Question: After building a heavy javascript application (SPA) on top of rails, right now, we are getting some trouble with scalability in development mode as our app grows. There are over 650 javascript files at moment and everytime we need to reload the page it takes about 30 seconds to complete and download all of them.

I was wondering if rails have any configuration options to cache those assets (not compress) in development mode and when any of them gets changed it expire the asset cache. Here is the development.rb file configuration:
'''
MyApp::Application.configure do
config.cache_classes = false
config.action_controller.perform_caching = false
config.consider_all_requests_local = true
config.assets.enabled = true
config.assets.paths << Rails.root.join('app', 'assets', 'fonts')
config.assets.compress = false
config.assets.debug = true
end
'''
Probably that option exists, just let me know.
Thanks.
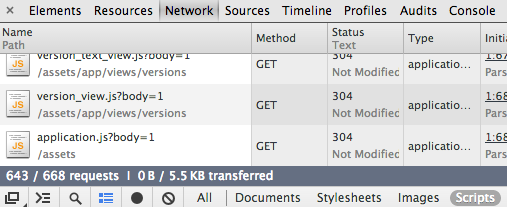
Answer: Already posted as a comment, but he liked the answer so here it comes again.
The simplest option is to set 'config.assets.debug' to 'false', that will not compress the files, just concatenate.
As a side-note, Discourse has a large open source JavaScript based app (around 600 .js files currently) in Rails, <URL>, look under "I spend time making the development environment fast".